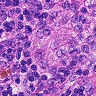
Metastatic tissue present: no